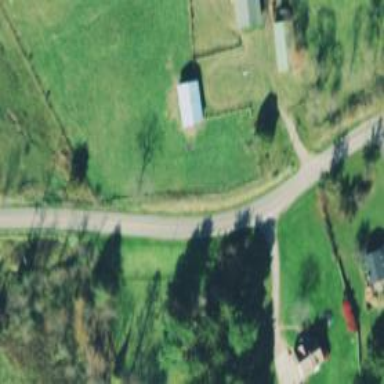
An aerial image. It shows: Tertiary road.